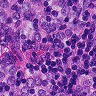
Metastatic tissue present: yes